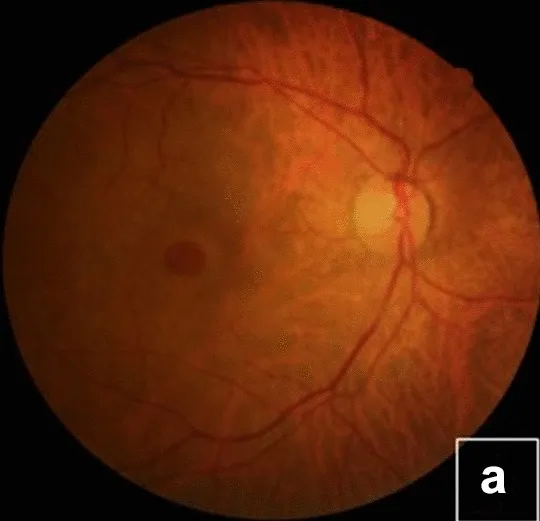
Color fundus picture and optical coherence tomography (OCT) before surgery, showing large macular hole (a, b).
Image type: ophthalmic_imaging (fundus_photograph)